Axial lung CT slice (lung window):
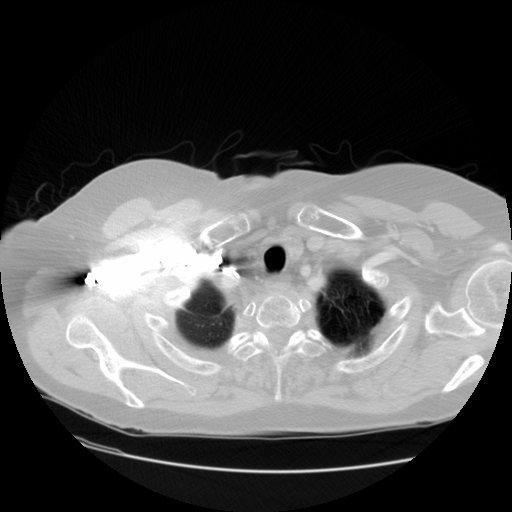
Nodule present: no